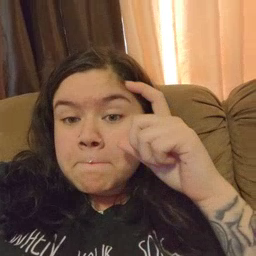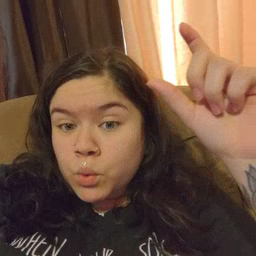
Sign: moon